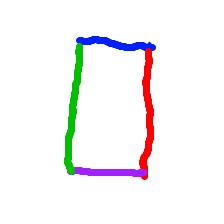
Shape: rectangle